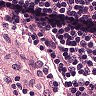
Metastatic tissue present: no